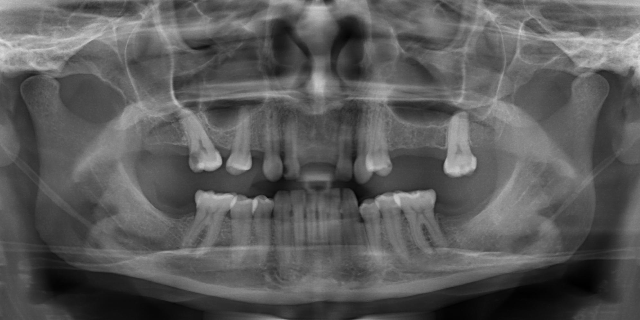
adult